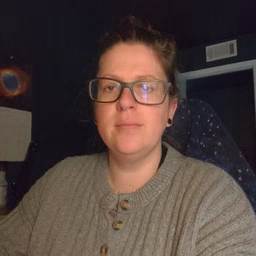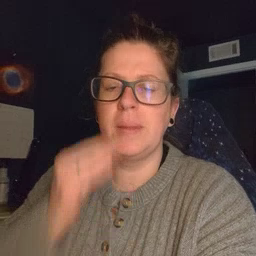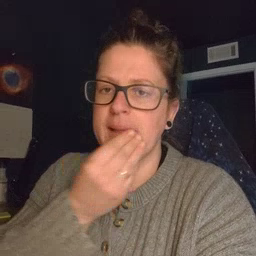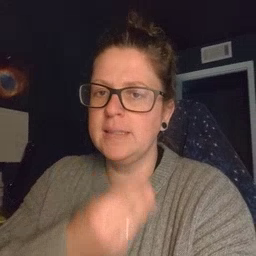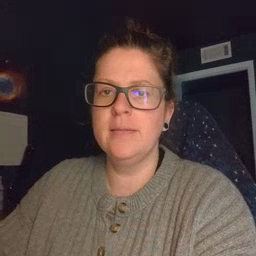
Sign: napkin